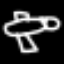
Label: airplane